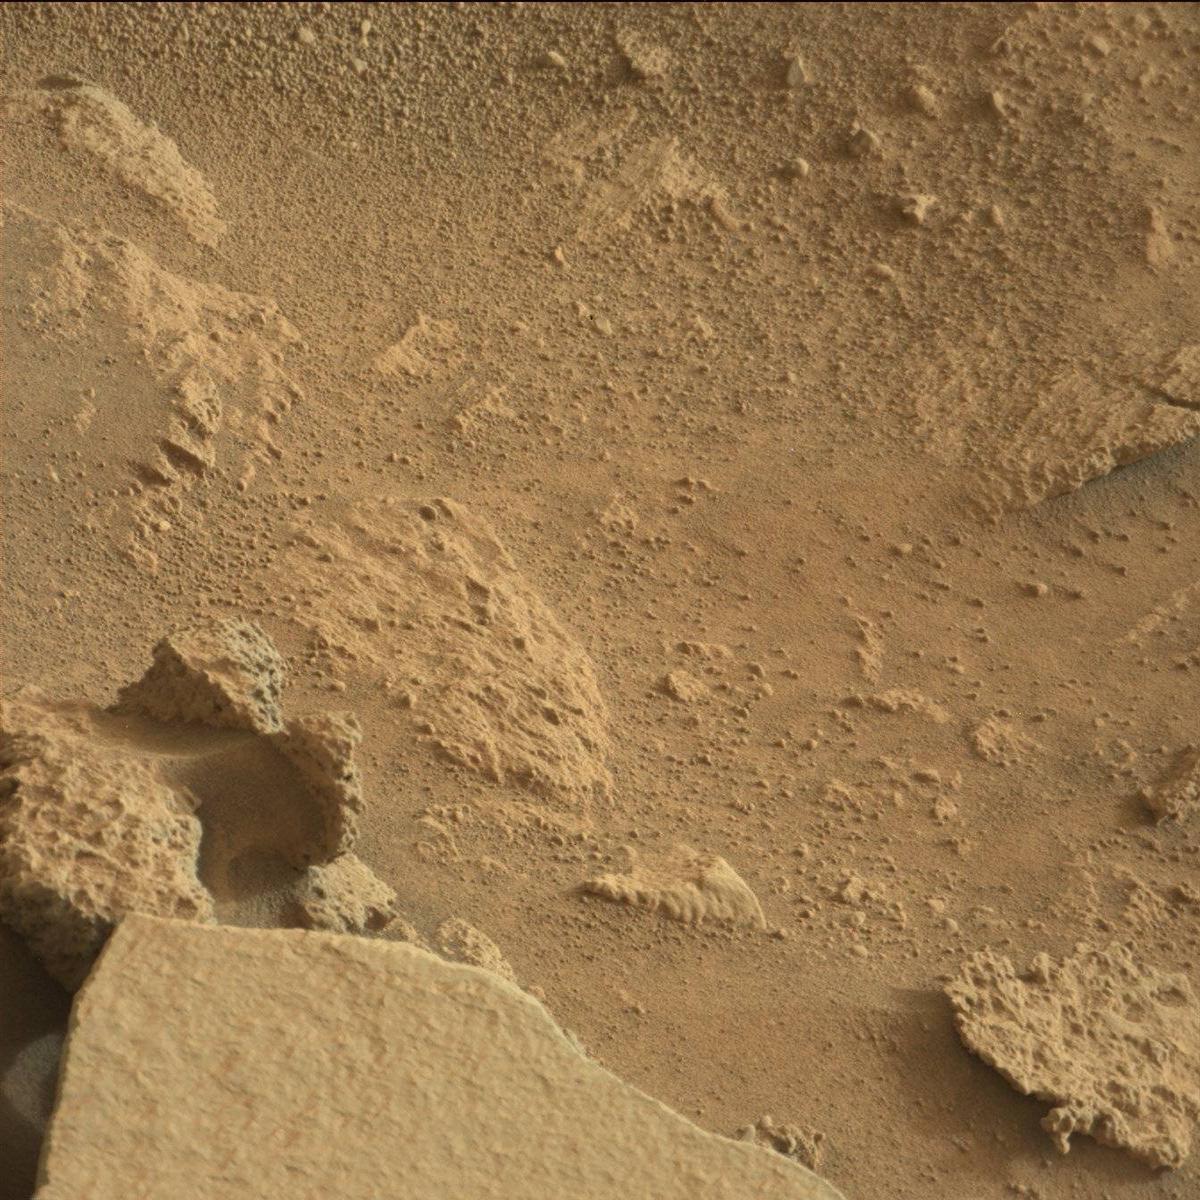
Terrain classes present: Bedrock, Rock, Sand / Soil